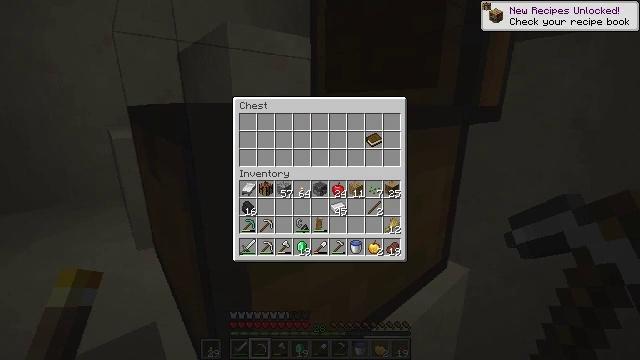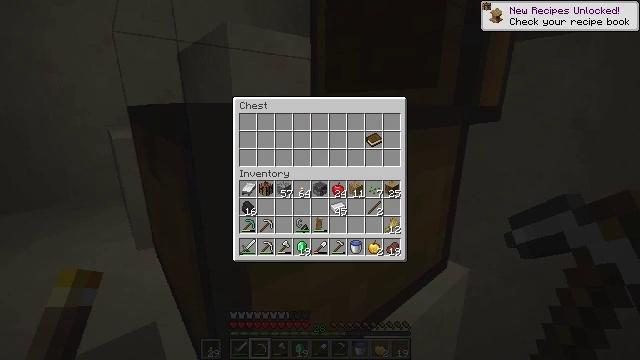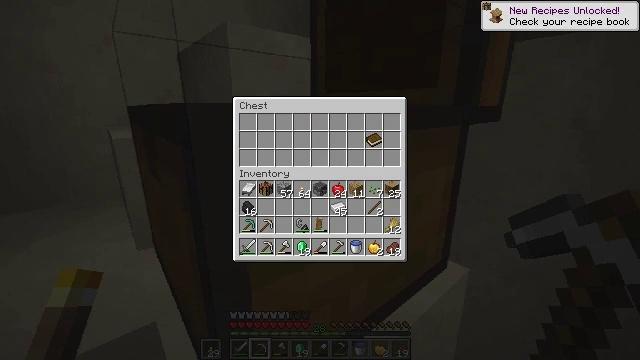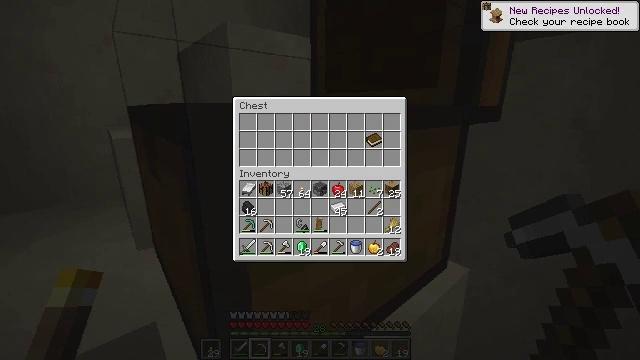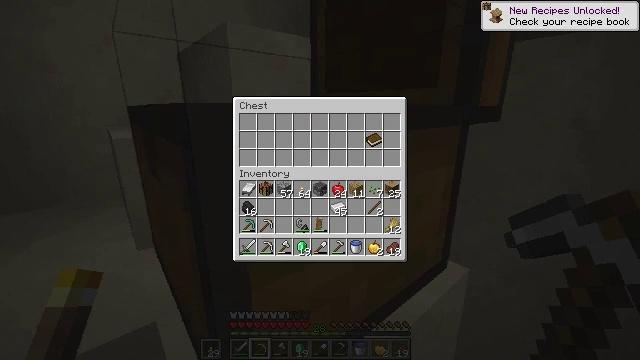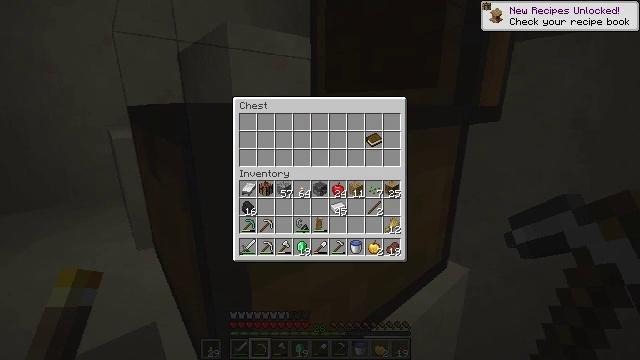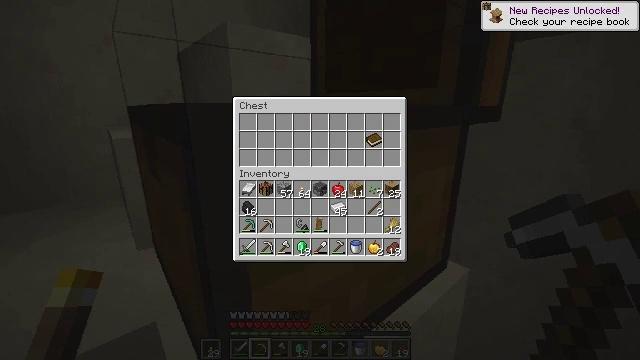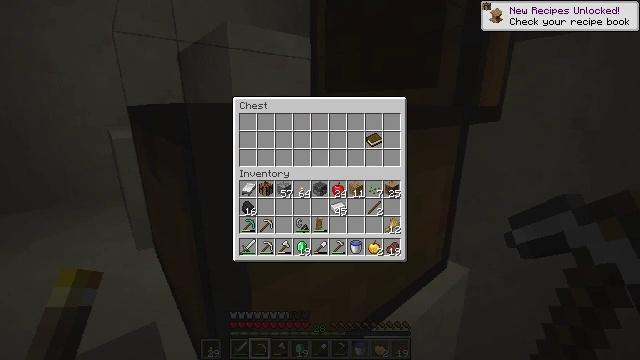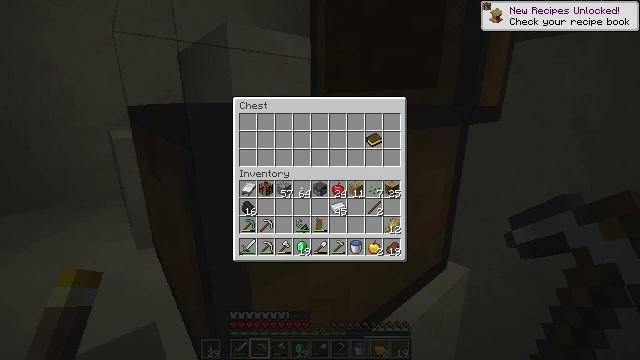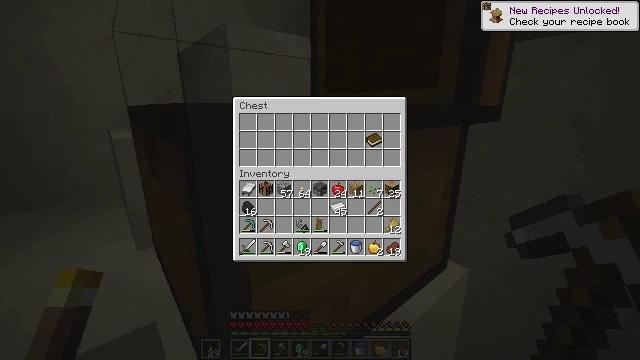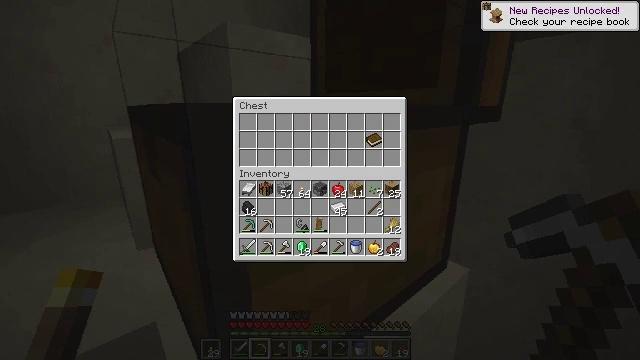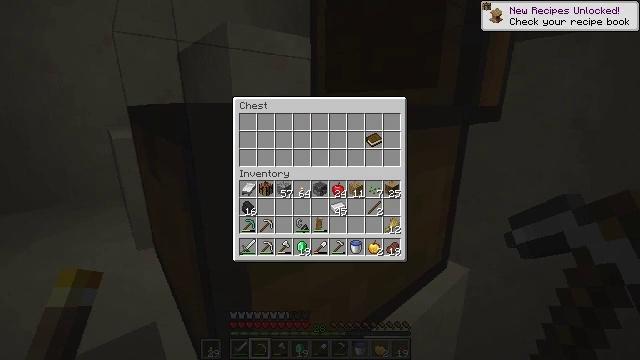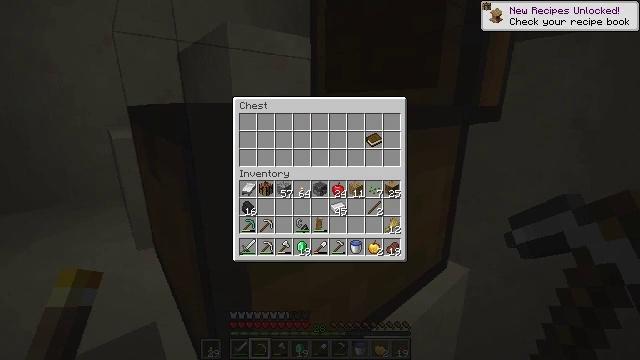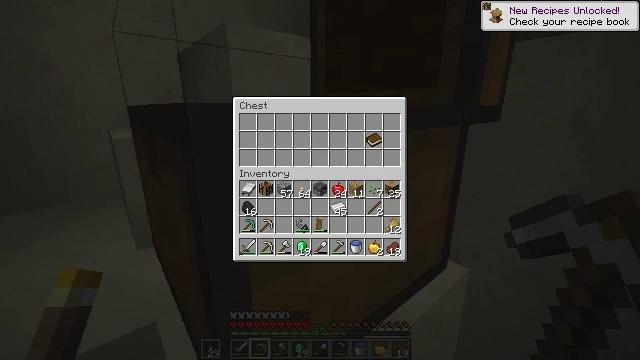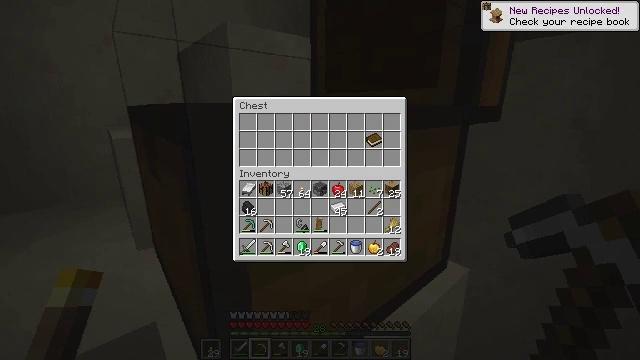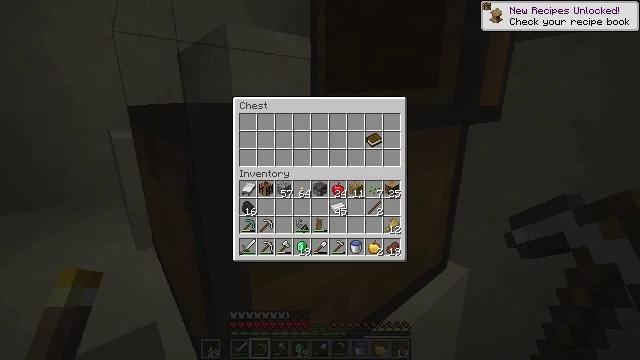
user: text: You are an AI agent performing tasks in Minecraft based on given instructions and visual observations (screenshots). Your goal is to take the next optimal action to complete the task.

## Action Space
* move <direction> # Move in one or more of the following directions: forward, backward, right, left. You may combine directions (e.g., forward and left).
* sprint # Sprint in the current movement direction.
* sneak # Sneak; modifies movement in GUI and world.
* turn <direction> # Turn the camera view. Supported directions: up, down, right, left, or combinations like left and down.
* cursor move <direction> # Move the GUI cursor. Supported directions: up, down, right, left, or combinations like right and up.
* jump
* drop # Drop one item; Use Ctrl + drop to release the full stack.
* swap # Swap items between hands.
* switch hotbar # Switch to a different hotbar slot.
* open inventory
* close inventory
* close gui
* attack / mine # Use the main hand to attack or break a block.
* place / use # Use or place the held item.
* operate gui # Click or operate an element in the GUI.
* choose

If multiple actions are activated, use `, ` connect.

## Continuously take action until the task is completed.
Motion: motion action
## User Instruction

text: Collect a hay block for crafting.
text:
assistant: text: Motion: no_op
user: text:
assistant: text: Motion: no_op
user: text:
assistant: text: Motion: no_op
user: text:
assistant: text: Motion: no_op
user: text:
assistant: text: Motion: no_op
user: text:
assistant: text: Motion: no_op
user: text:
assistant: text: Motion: no_op
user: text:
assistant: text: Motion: no_op
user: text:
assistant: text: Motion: no_op
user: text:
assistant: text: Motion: no_op
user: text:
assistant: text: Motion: no_op
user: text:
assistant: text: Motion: no_op
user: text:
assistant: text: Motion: no_op
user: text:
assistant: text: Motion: no_op
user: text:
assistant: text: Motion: no_op
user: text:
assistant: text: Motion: no_op
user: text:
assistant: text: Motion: no_op
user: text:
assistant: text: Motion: no_op
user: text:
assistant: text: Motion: no_op
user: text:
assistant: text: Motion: no_op
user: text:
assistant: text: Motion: no_op
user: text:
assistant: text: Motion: no_op
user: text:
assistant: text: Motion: no_op
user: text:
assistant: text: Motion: no_op
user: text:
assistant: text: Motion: no_op
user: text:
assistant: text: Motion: no_op
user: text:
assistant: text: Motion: close gui
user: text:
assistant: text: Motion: no_op
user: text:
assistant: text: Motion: no_op
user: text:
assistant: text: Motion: no_op